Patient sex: M
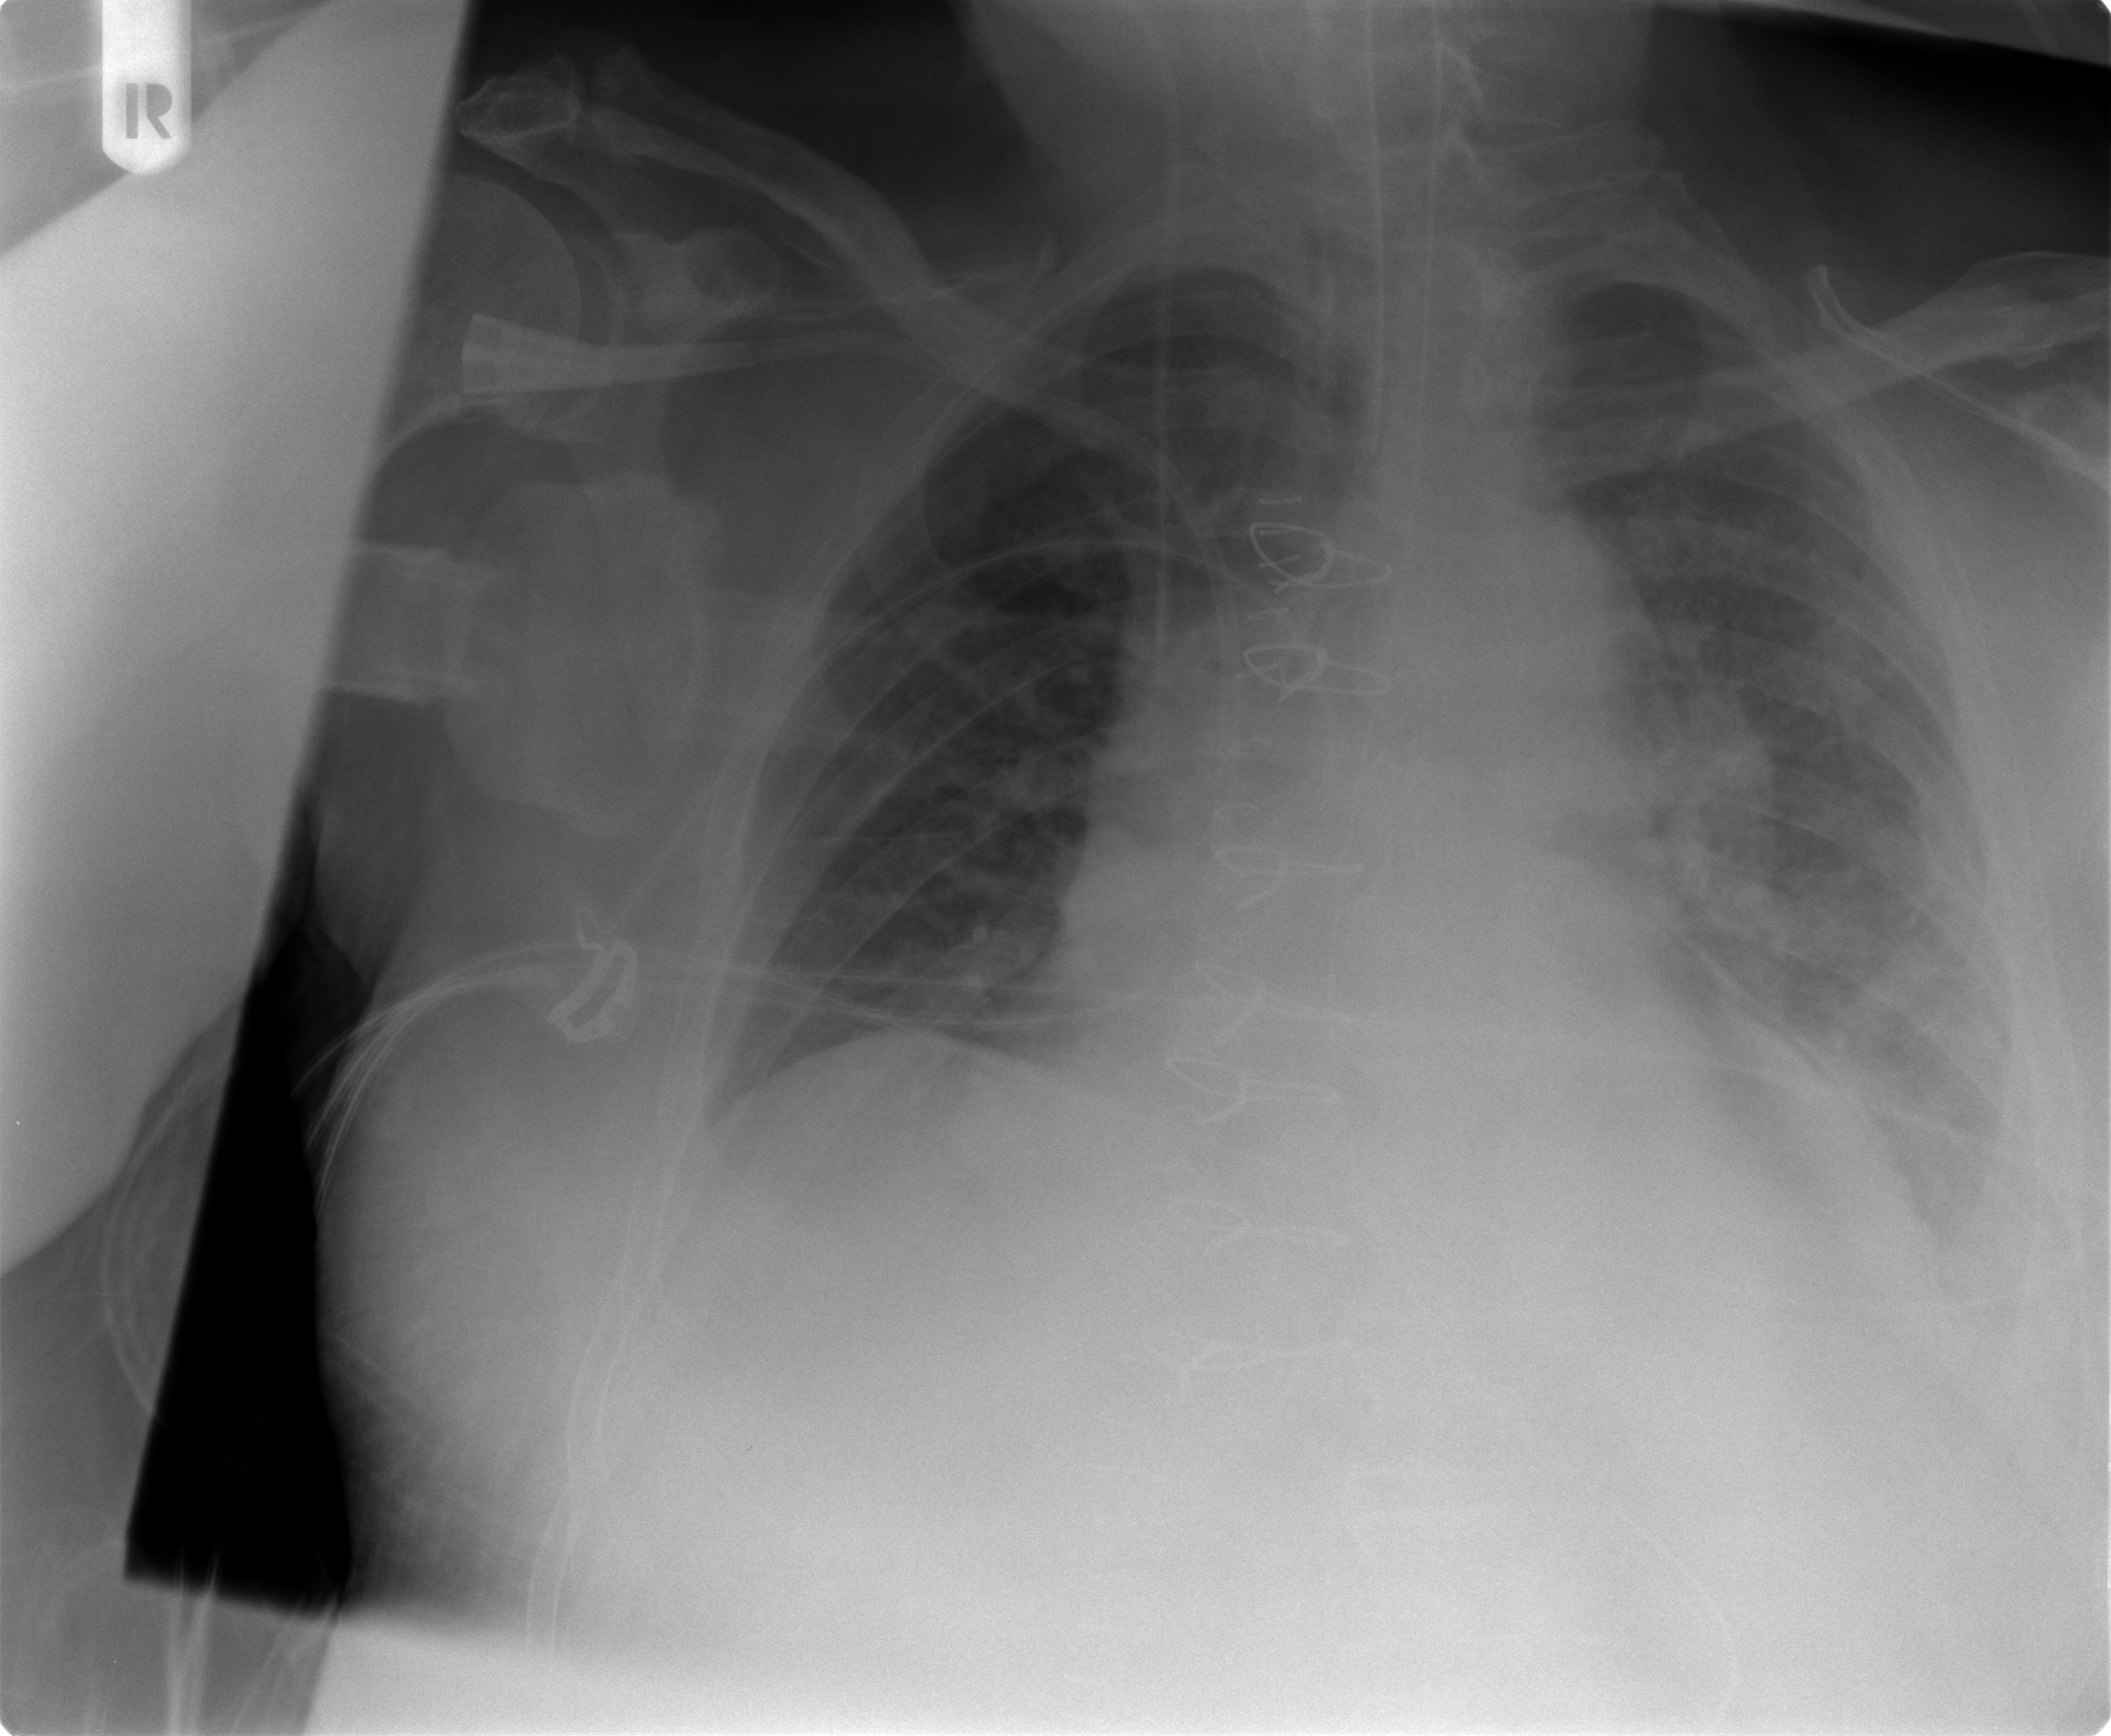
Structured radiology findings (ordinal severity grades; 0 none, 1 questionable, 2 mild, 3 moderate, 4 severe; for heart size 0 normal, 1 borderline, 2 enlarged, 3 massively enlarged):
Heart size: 2
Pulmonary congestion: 2
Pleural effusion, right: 1
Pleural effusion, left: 2
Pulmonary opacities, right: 0
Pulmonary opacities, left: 2
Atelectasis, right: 2
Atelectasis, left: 2